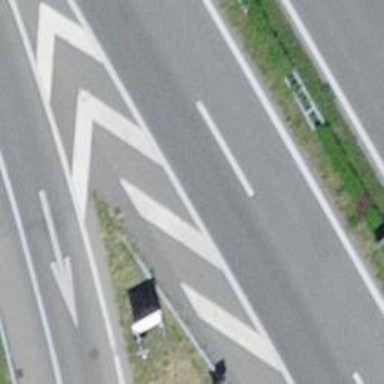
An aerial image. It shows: Motorway.